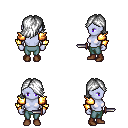
a pixel art fantasy rpg character, female body template, dark elf, purple skin, gold arm armor, teal pants, white swoop hairstyle, brown shoes, dagger, four views (front, back, left, right), 2x2 character sprite sheet, small pixel art, hard edges, no anti-aliasing